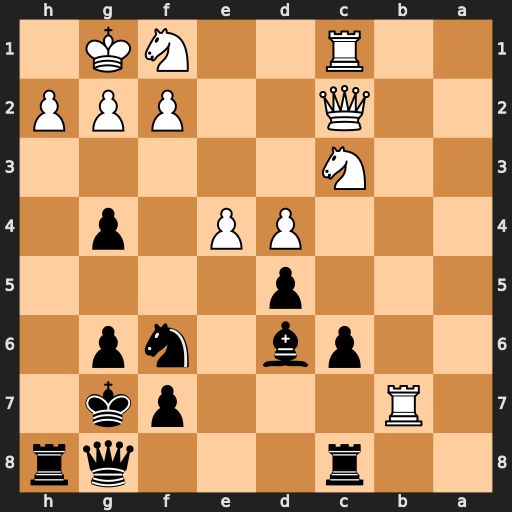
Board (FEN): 2r3qr/1R3pk1/2pb1np1/3p4/3PP1p1/2N5/2Q2PPP/2R2NK1
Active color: b
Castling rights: -
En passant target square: -
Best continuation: Bxh2+ Nxh2 Qh7